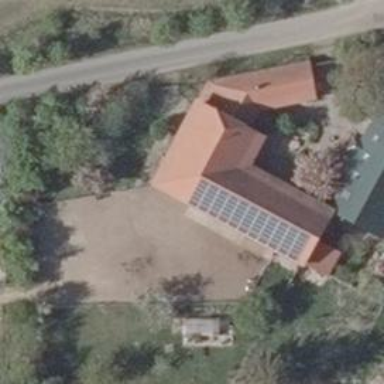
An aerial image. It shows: Small solar photovoltaic panel generator is producing electricity.